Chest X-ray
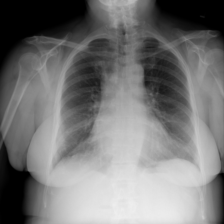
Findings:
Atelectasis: negative
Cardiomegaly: negative
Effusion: negative
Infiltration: negative
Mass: negative
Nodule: negative
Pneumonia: negative
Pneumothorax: negative
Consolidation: negative
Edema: negative
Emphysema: negative
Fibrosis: negative
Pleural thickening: negative
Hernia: negative